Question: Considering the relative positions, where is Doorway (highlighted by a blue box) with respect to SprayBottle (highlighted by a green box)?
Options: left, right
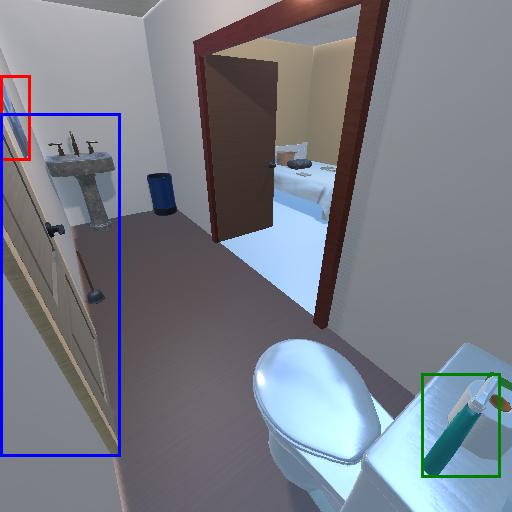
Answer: left